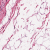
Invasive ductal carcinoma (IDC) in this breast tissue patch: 0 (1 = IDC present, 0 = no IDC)